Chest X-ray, PA view. Patient: 19 years old, sex M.
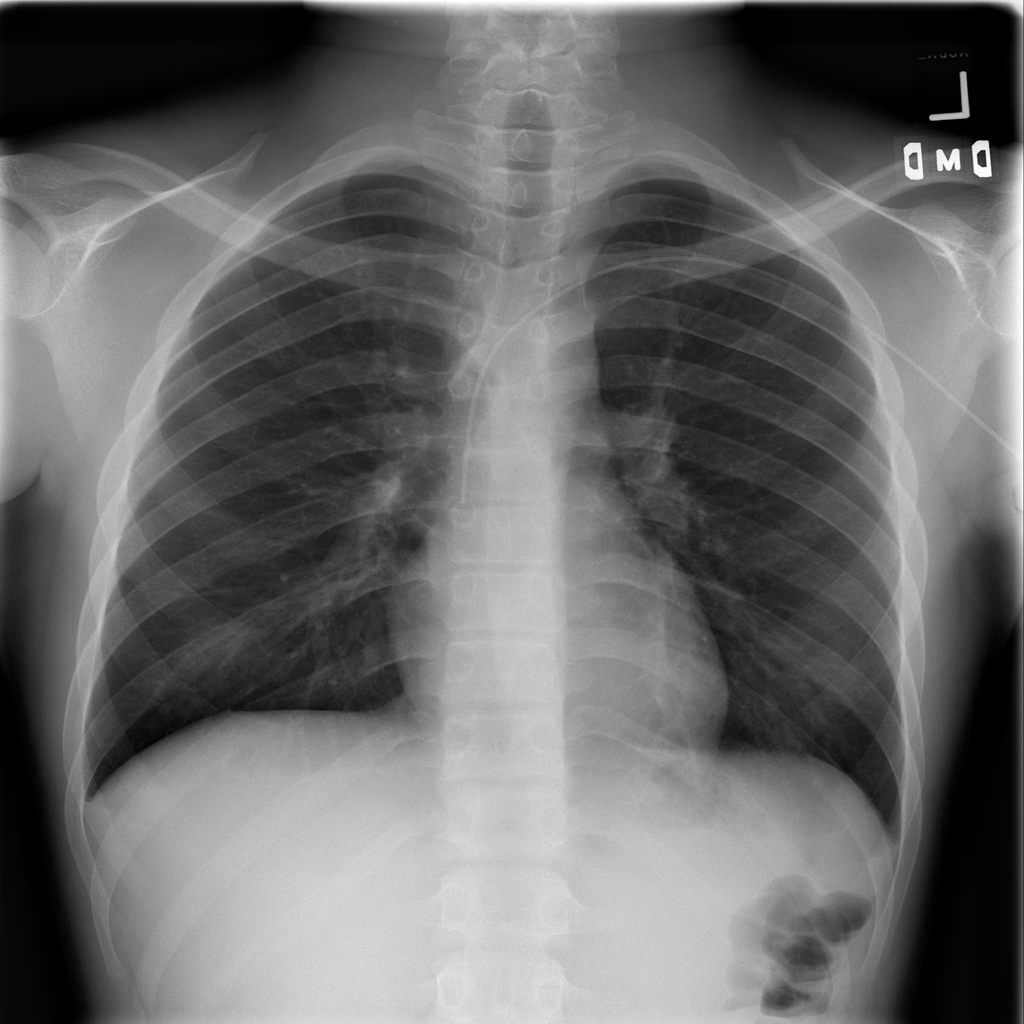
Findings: No Finding